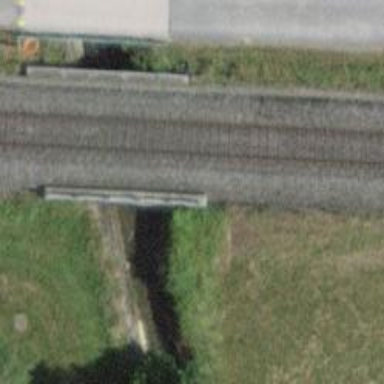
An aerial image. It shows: Bridge with single railway track electrified by contact line.